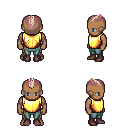
a pixel art fantasy rpg character, male body template, human, dark skin, gold chest armor, teal pants, white blonde short mohawk hairstyle, maroon shoes, four views (front, back, left, right), 2x2 character sprite sheet, small pixel art, hard edges, no anti-aliasing